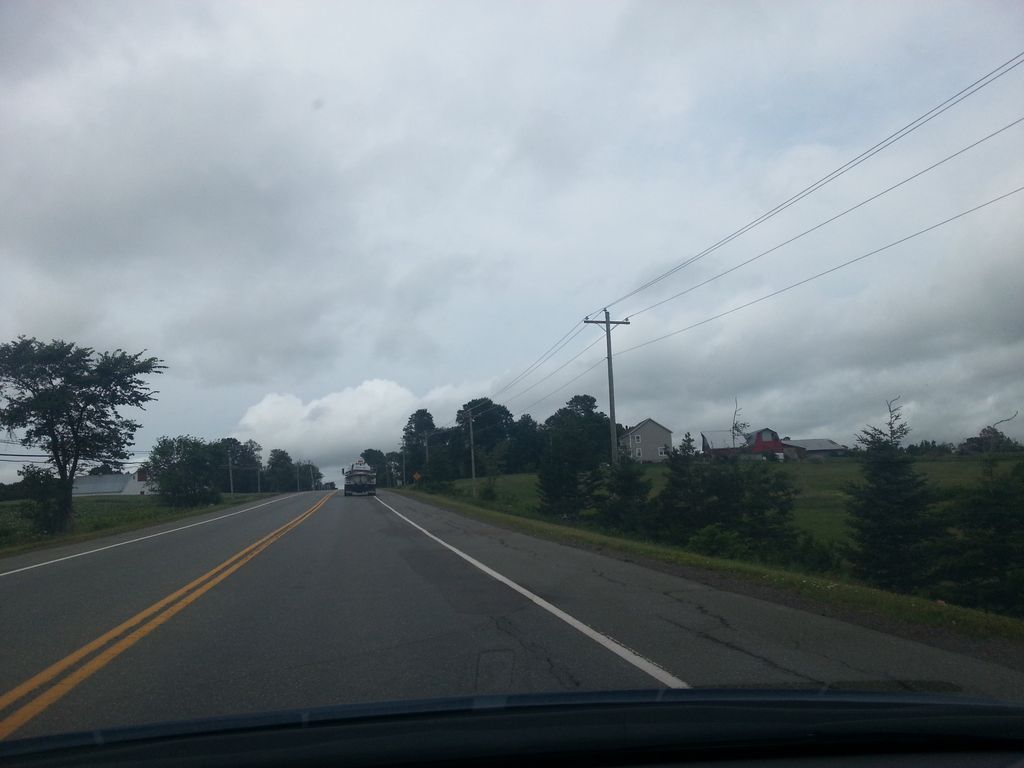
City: charlottetown